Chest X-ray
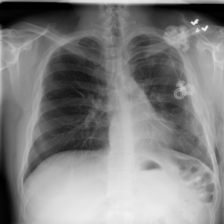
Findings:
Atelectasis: negative
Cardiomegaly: negative
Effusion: negative
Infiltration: negative
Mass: negative
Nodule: negative
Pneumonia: negative
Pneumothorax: positive
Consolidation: negative
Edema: negative
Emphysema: negative
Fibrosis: negative
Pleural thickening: negative
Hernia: negative